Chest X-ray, PA view. Patient: 22 years old, sex F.
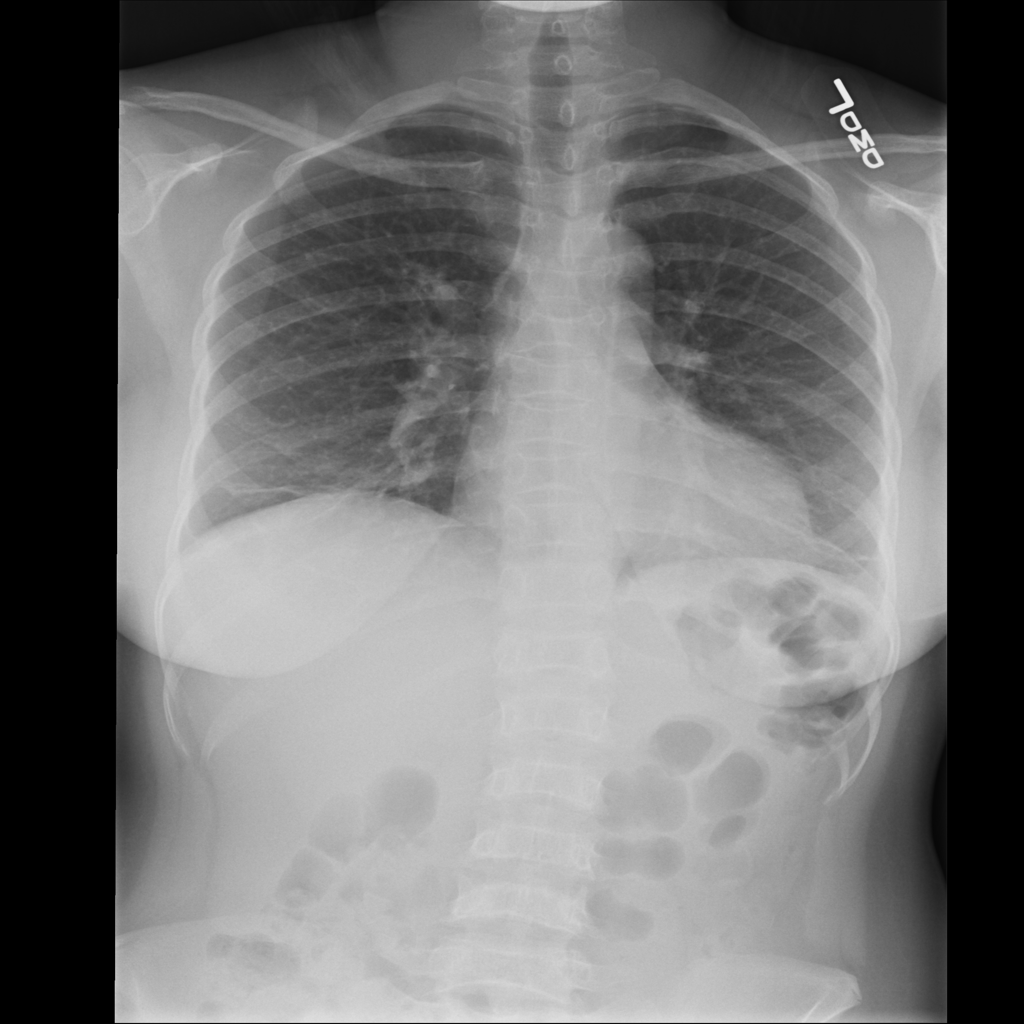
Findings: No Finding